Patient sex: F
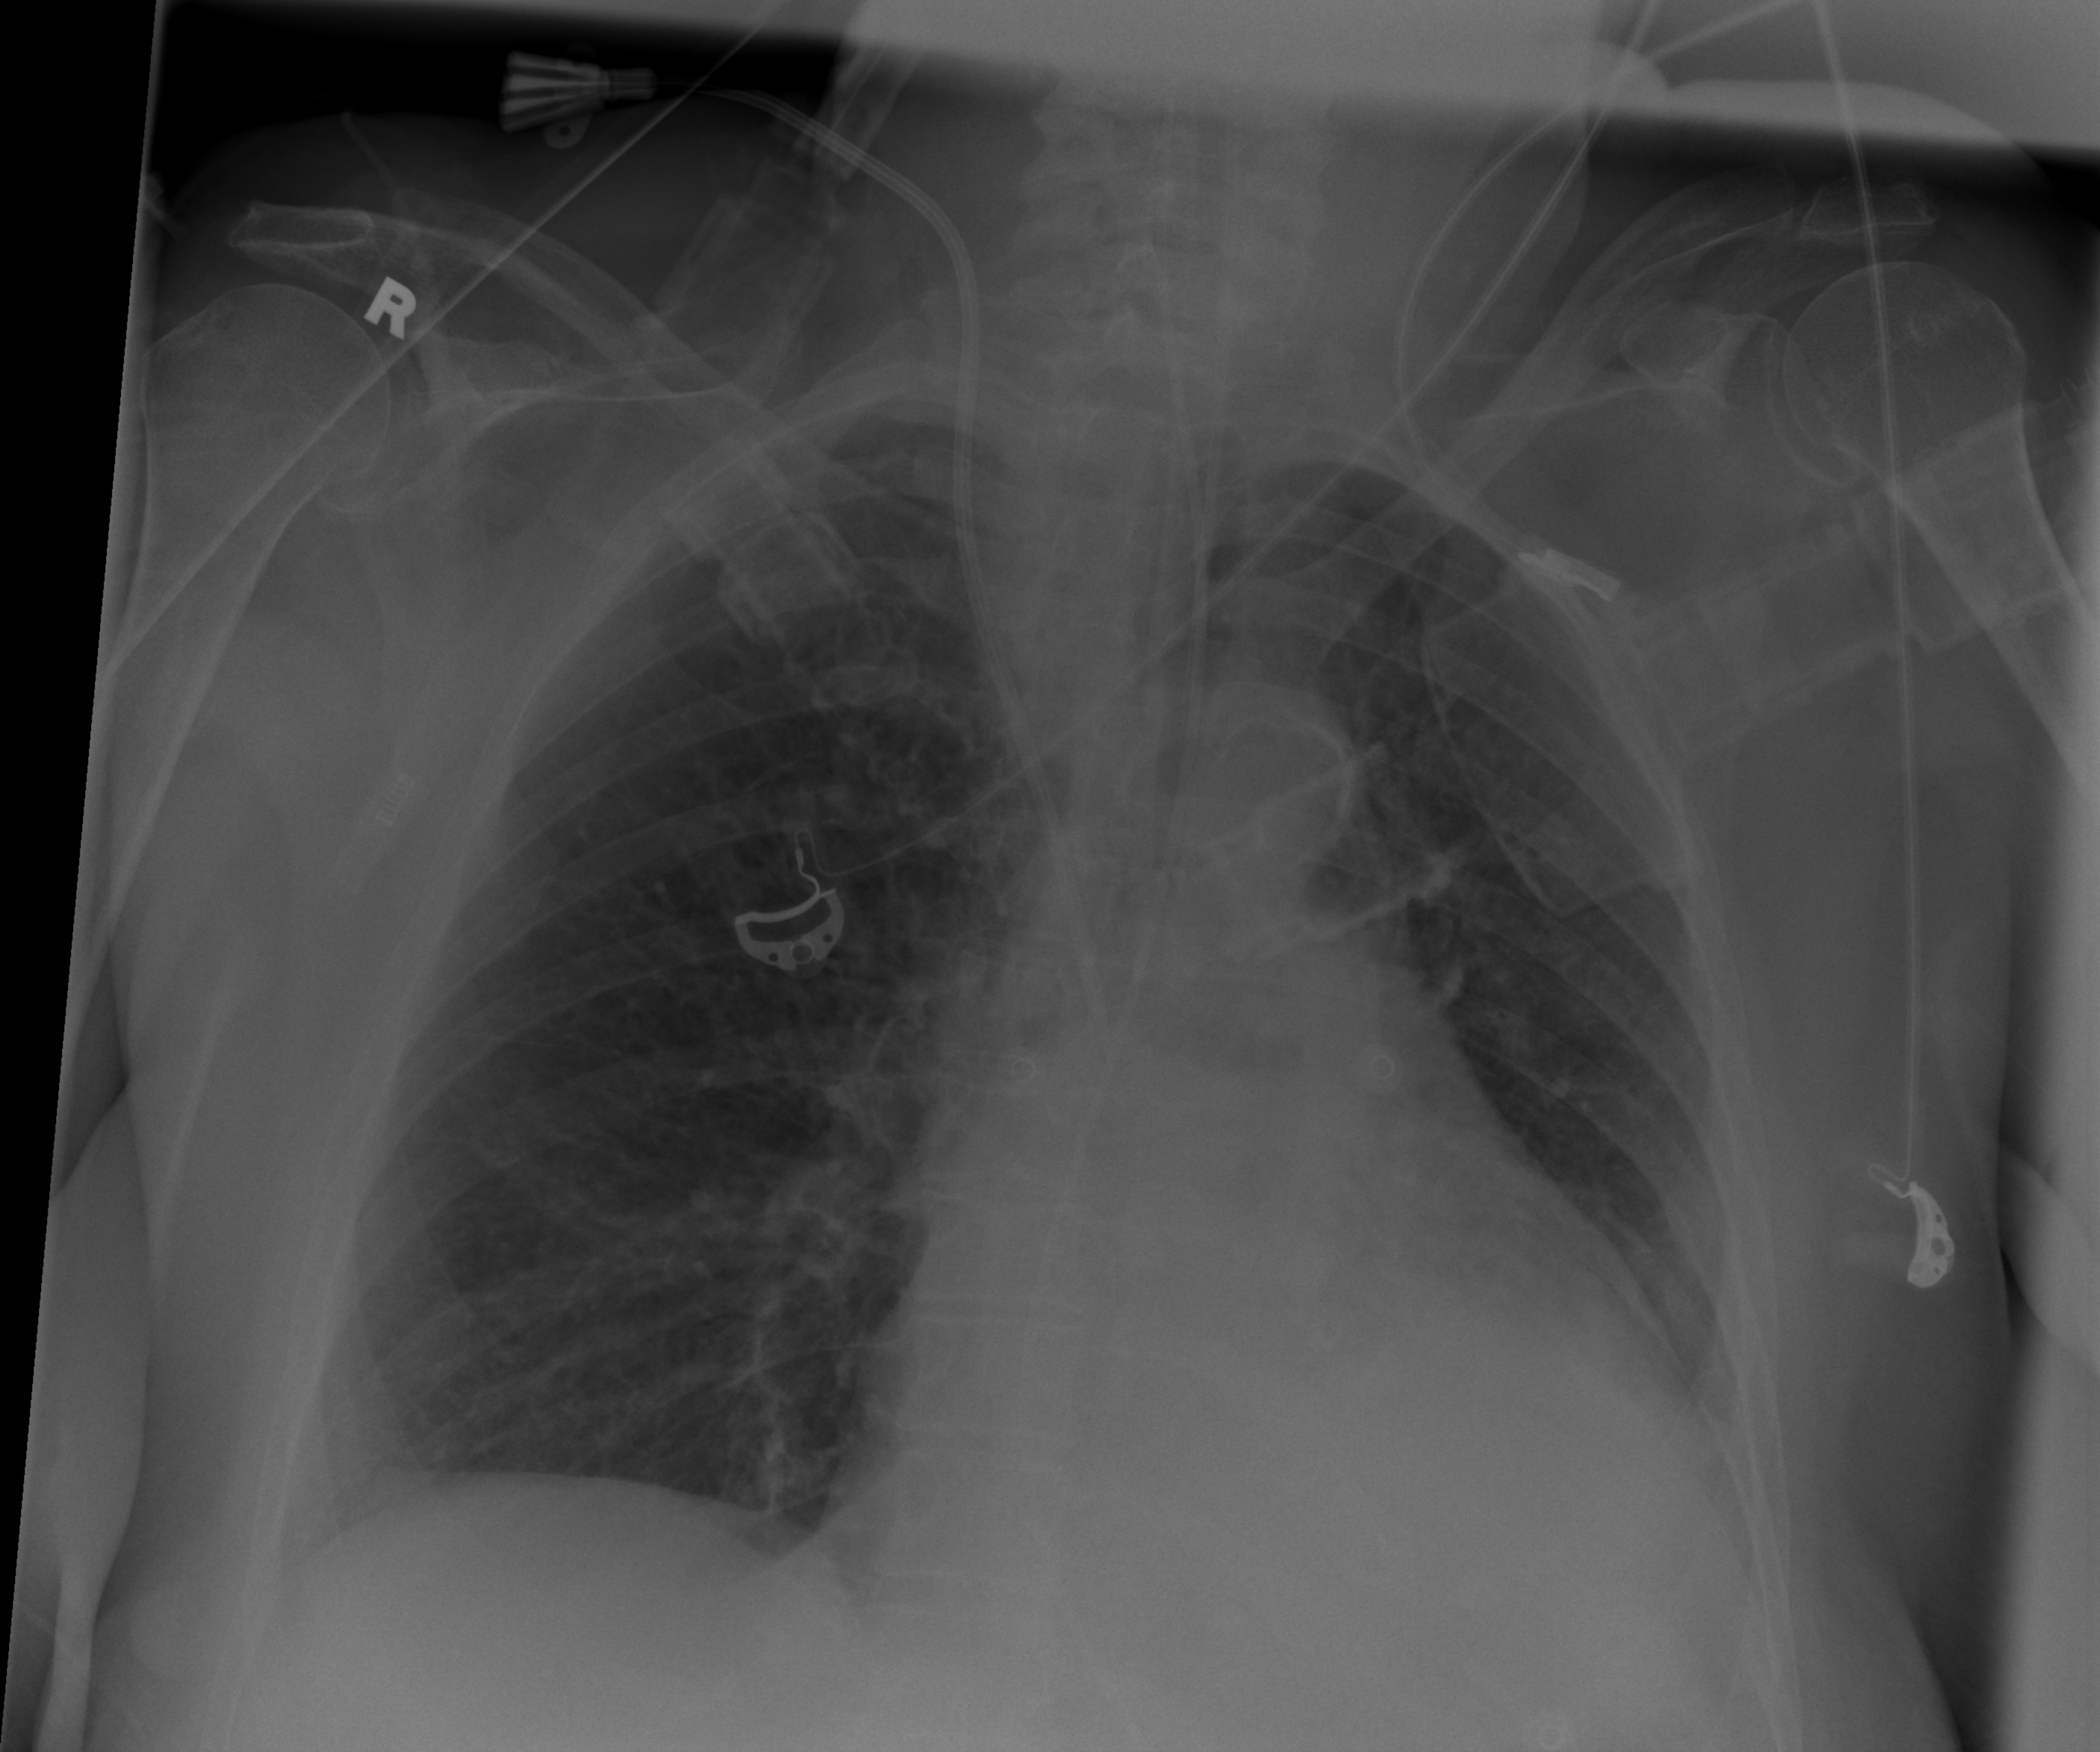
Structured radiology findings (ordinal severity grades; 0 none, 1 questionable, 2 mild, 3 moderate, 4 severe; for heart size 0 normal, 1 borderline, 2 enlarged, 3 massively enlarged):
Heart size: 2
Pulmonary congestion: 0
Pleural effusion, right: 0
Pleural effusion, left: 0
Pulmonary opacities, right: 0
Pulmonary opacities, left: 0
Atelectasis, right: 0
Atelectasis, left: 2